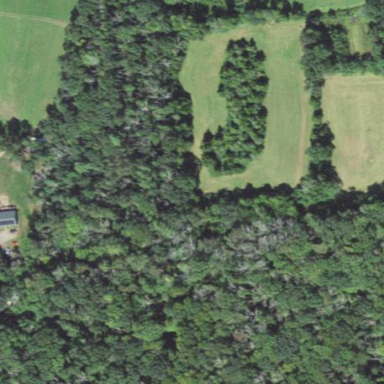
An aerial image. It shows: Mixed woodland with various types of leaves.